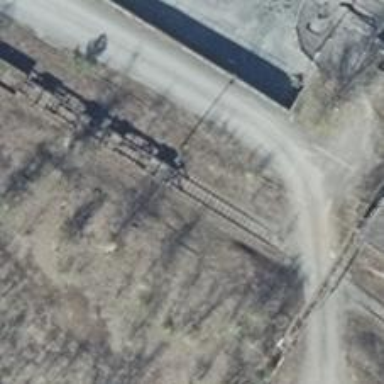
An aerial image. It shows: Railway yard.